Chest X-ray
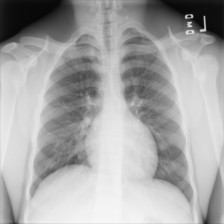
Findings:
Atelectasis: negative
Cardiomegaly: negative
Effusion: negative
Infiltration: negative
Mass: negative
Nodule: negative
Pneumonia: negative
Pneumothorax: negative
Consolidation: negative
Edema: negative
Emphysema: negative
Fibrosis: negative
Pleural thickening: negative
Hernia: negative